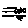
Label: star